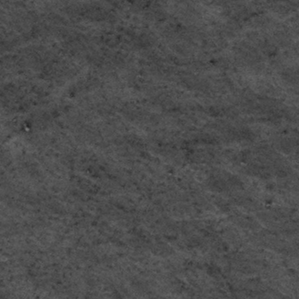
Label: frost